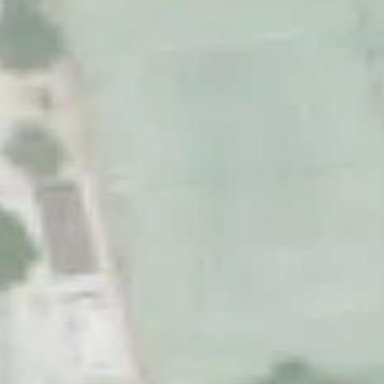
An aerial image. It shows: Tennis court on the leisure land pitch.